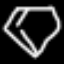
Label: diamond